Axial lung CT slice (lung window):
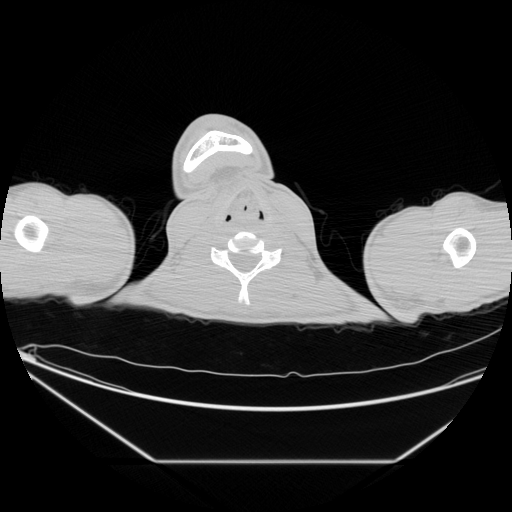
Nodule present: no